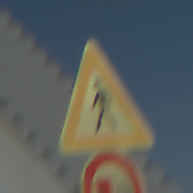
Verkehrszeichen: FussgaengerRechts
Zusatzzeichen unten: UeberholverbotKraftfahrzeuge
Umgebung: Outdoor, Special
Tageszeit: MorningAfternoon
Wetter: Clear
Licht: Natural
Jahreszeit: NotSpecified
Kontrast: HighContrast